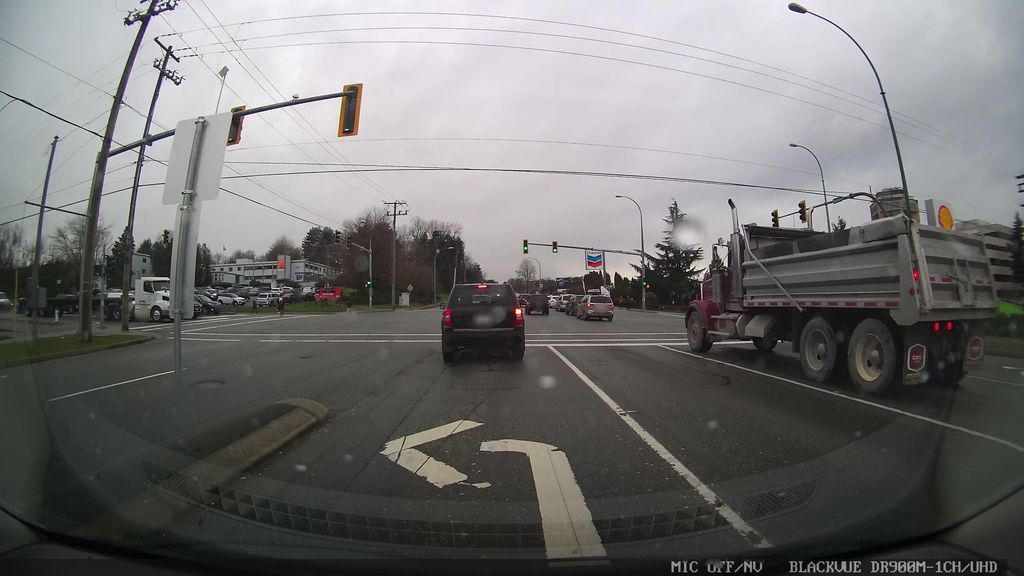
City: vancouver